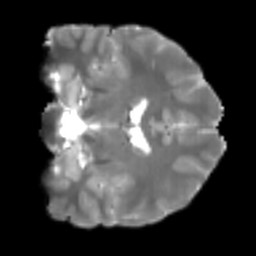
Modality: T2w
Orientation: coronal
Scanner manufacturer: siemens
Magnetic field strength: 3 T
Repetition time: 4 s
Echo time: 0.0594 s